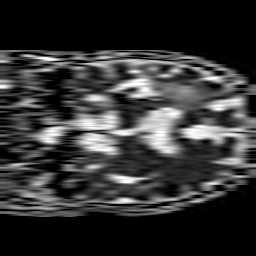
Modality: ADC
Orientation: coronal
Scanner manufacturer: philips
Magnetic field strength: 1.5 T
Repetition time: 3.4 s
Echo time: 0.09411 s